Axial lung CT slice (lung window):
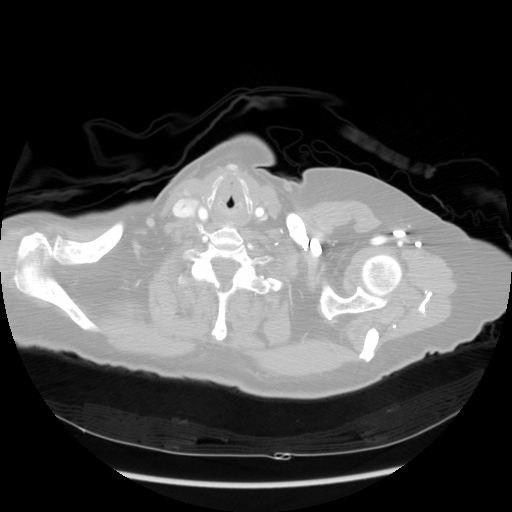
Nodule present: no